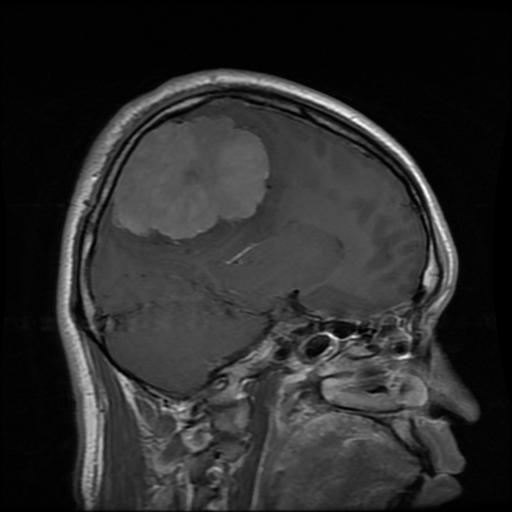
Label: meningioma